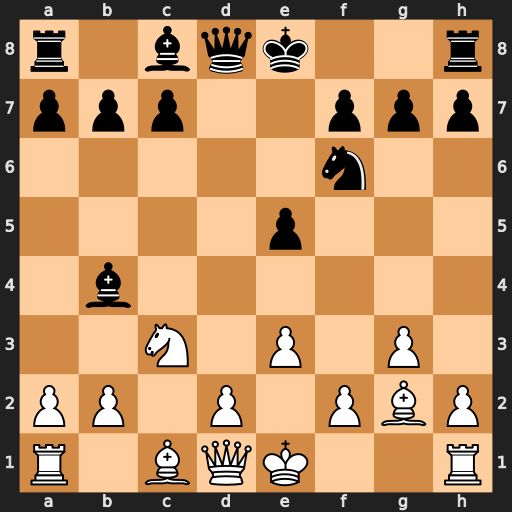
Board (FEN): r1bqk2r/ppp2ppp/5n2/4p3/1b6/2N1P1P1/PP1P1PBP/R1BQK2R
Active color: w
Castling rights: KQkq
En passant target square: -
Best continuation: Qa4+ c6 Qxb4